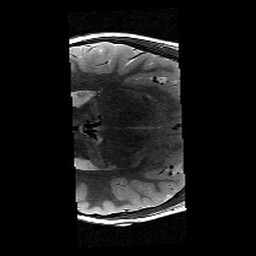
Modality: T2w
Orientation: axial
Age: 10
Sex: male
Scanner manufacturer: siemens
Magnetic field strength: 3 T
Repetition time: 9.23 s
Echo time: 0.067 s